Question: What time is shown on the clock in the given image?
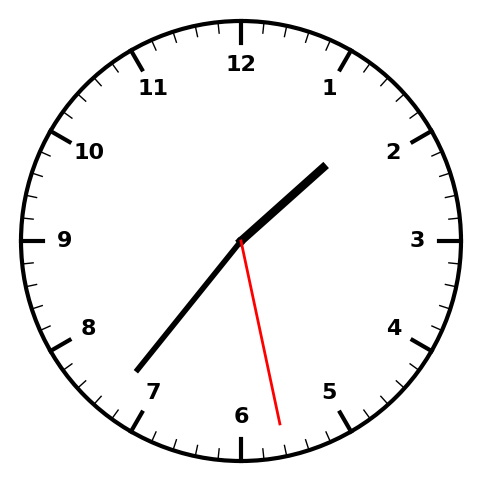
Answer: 01:36:28